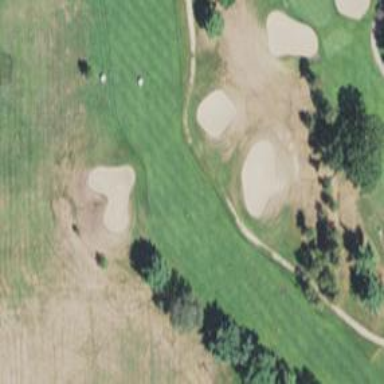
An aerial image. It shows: View of golf hole.